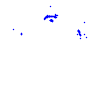
Particle: pion